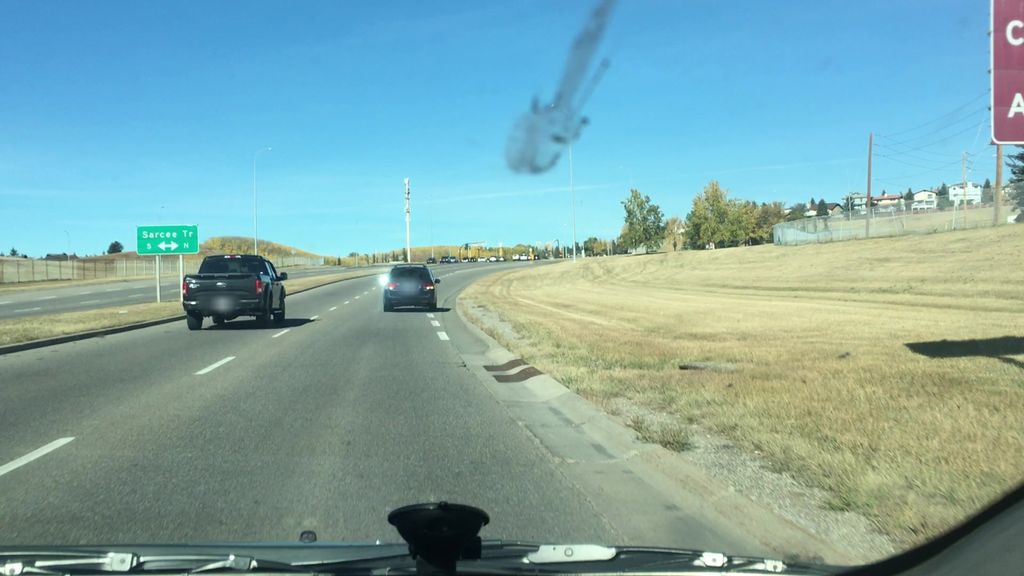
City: calgary